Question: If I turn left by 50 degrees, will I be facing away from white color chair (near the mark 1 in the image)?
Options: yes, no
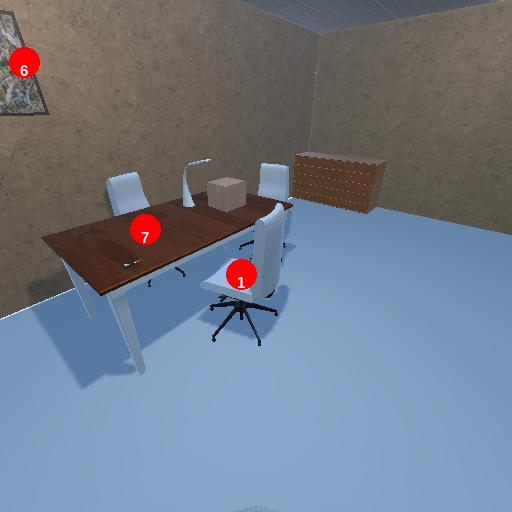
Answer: yes